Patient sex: M
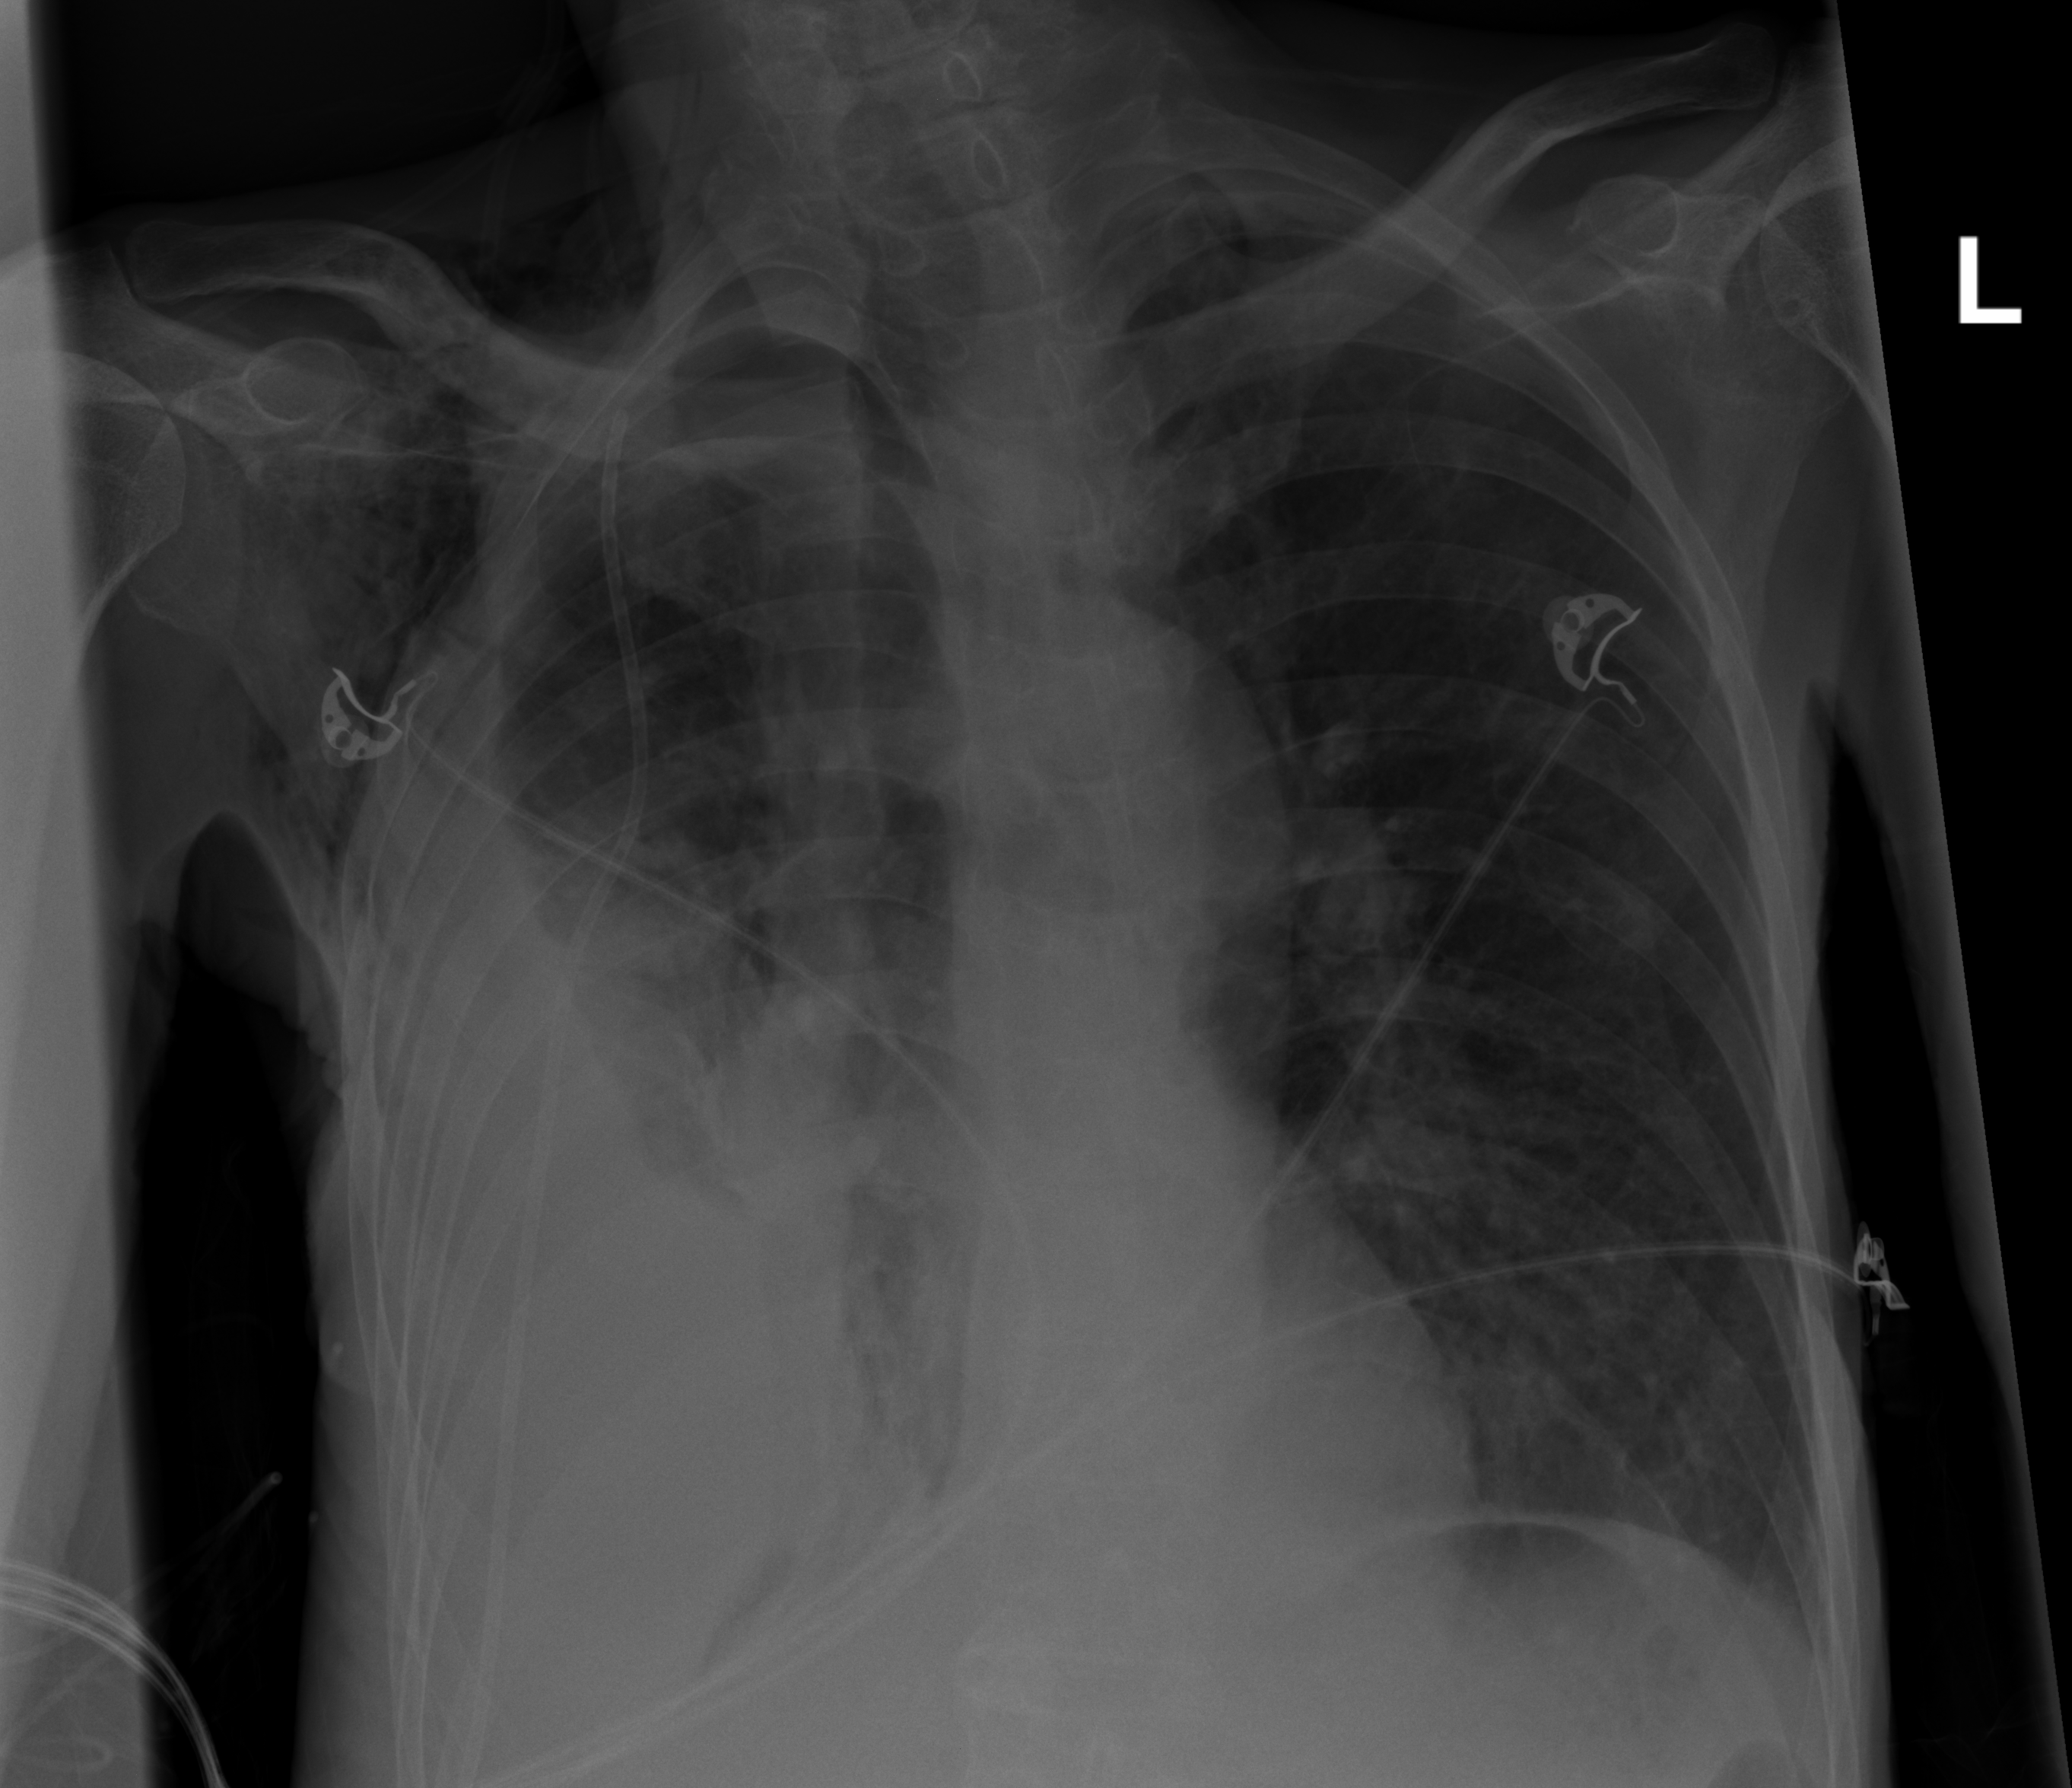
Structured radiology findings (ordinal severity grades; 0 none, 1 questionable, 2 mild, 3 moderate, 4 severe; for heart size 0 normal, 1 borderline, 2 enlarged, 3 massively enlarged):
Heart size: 0
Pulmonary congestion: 0
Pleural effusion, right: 4
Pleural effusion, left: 1
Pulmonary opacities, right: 1
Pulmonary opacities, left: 0
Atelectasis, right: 4
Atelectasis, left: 1